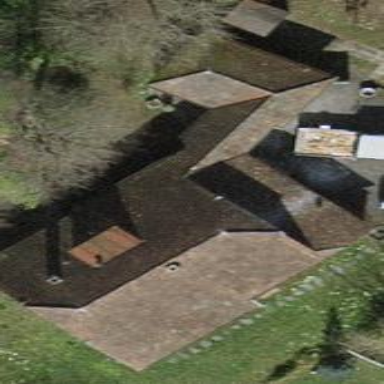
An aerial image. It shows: View of roof of building.